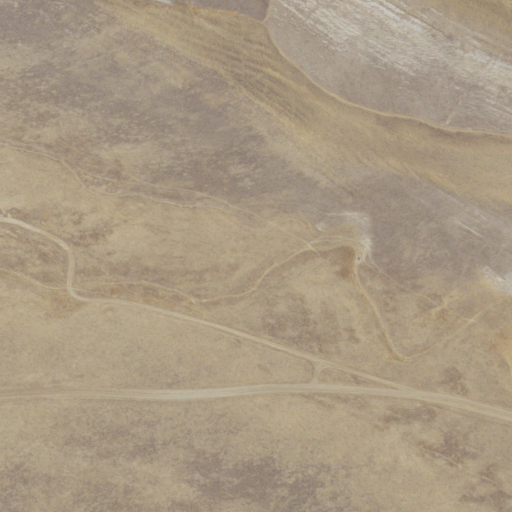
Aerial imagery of valley in California named Catskin Canyon containing grassland and open development